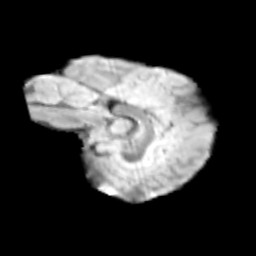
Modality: T2w
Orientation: sagittal
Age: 10
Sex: male
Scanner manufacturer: siemens
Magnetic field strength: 3 T
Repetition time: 3.8 s
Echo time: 0.07 s